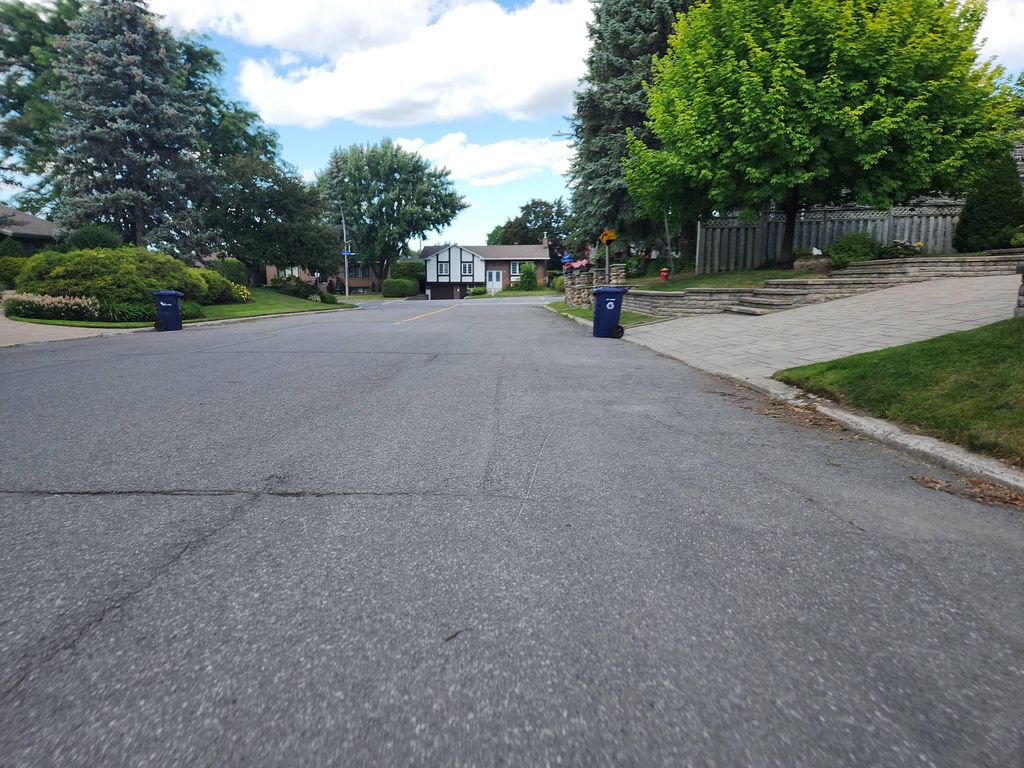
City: montreal